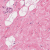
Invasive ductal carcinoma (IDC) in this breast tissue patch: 0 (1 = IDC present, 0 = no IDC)